Question: Recently I switched to 'DrawingVisuals' to increase the performance of our trending graphs (especially zooming and panning).
Here's the code I have:
'''
blocksToBeRendered = (baseItem as AvgCurve).GetStreamGeometryBlocks(ActualWidth, ActualHeight, _minPoint.X, _maxPoint.X, FixTimeStep ? _timeStep : 0, IsMainChart);
Pen stroke = new Pen((baseItem as AvgCurve).LineBrush, 1);
foreach (GeometryGroup group in blocksToBeRendered)
{
if (group.Children.Count != 0)
{
if (!cachedBlocks[baseItem].Any(x => x.Children[0] == group.Children[0]))
{
cachedBlocks[baseItem].Add(group);
ImprovedDrawingVisual vis = new ImprovedDrawingVisual();
BitmapCache cache = new BitmapCache() { SnapsToDevicePixels = true };
vis.CacheMode = cache;
using (DrawingContext context = vis.RenderOpen())
{
RenderOptions.SetEdgeMode(group, EdgeMode.Aliased);
if (group.Children.Count > 0)
{
context.DrawGeometry(null, stroke, group.Children[0]);
}
}
_host.VisualCollection.Add(vis);
}
}
}
'''
This is the 'ImprovedDrawingVisual':
'''
public class ImprovedDrawingVisual: DrawingVisual
{
public ImprovedDrawingVisual()
{
VisualEdgeMode = EdgeMode.Aliased;
VisualBitmapScalingMode = BitmapScalingMode.NearestNeighbor;
}
}
'''
Now, the geometries do have 'Transforms', which might be important.
What happens is that the graphs are drawn nicely without bitmap caching (1 px lines), but when I turn on bitmap caching, parts of the graph go all blurry sometimes.

Does anyone know how I can fix this? I tried changing the 'RenderAtScale' of the 'DrawingVisual' or turning off the 'EdgeMode' setting, but that doesn't help.
Left out the brush fill geometry to avoid confusion since it's not relevant here.
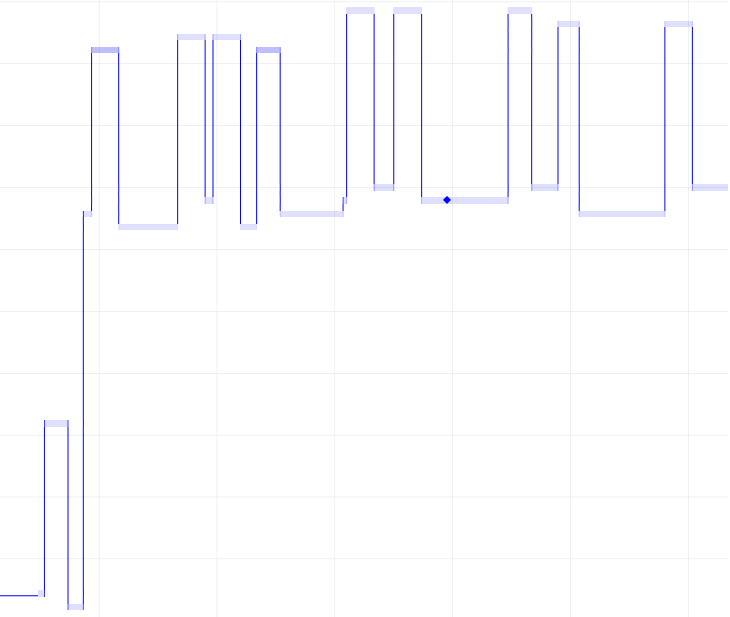
Answer: If you decide to try 'GDI+' in 'wpf', then drawing will looks like this:
'''
using GDI = System.Drawing;
private int _counter; // count redraws
protected override void OnRender(DrawingContext context)
{
if (Figures != null && RenderSize.Height > 0 && RenderSize.Width > 0)
using (var bitmap = new GDI.Bitmap((int)RenderSize.Width, (int)RenderSize.Height))
{
using (var graphics = GDI.Graphics.FromImage(bitmap))
foreach (var figure in Figures)
figure.Render(this, graphics);
// draw image
var hbitmap = bitmap.GetHbitmap();
var size = bitmap.Width * bitmap.Height * 4;
GC.AddMemoryPressure(size);
var image = Imaging.CreateBitmapSourceFromHBitmap(hbitmap, IntPtr.Zero, Int32Rect.Empty, BitmapSizeOptions.FromEmptyOptions());
image.Freeze();
context.DrawImage(image, new Rect(RenderSize));
DeleteObject(hbitmap);
GC.RemoveMemoryPressure(size);
// trigger garbage collecting
if (_counter++ > 10)
GC.Collect(3);
}
}
'''
This basically renders 'Graph' in place (no deffered 'wpf' rendering, well, only blitting of final 'image'). You call 'InvalidateVisual()' to redraw graph. Notice 'GC' thingies, they are must (especially periodic garbage collection if graph gets redrawn frequently).
In my code 'Figures' is a list of non-visuals (simple classes, implementing GDI rendering as well). And you have visual children. It's the problem, which I leave for you to solve. The benefit is very high performance.